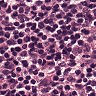
Metastatic tissue present: yes